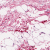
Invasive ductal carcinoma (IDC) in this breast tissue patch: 0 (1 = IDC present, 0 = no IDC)